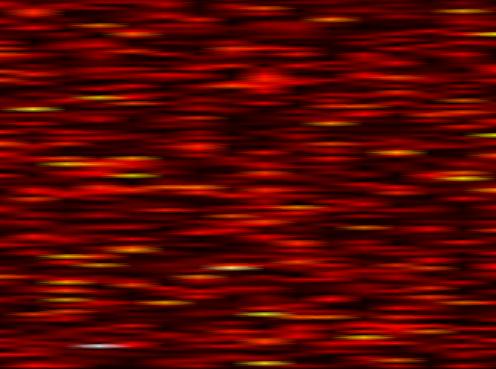
Label: FBMC